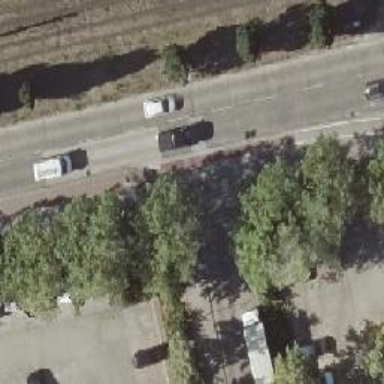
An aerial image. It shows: Unmarked road crossing.